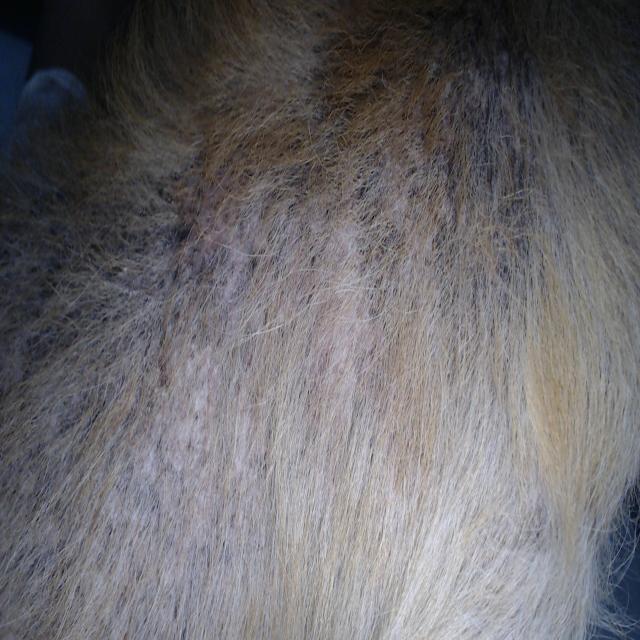
Canine demodicosis (Demodex mange) — caused by Demodex canis mites. Presents with alopecia, follicular papules, pustules, and comedones. Often localized on face and forelimbs.